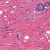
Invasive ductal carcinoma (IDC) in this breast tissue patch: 0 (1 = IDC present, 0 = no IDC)